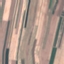
Label: AnnualCrop